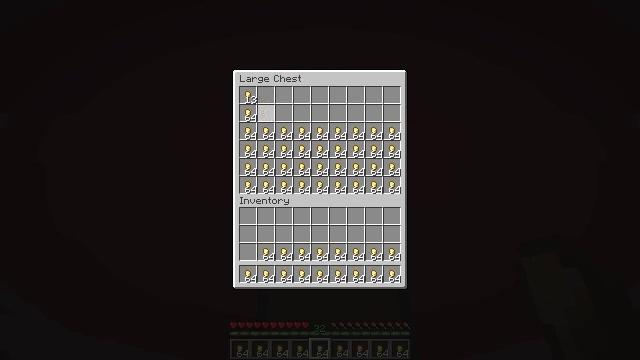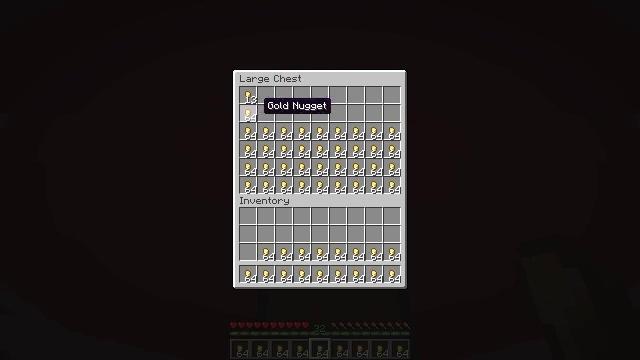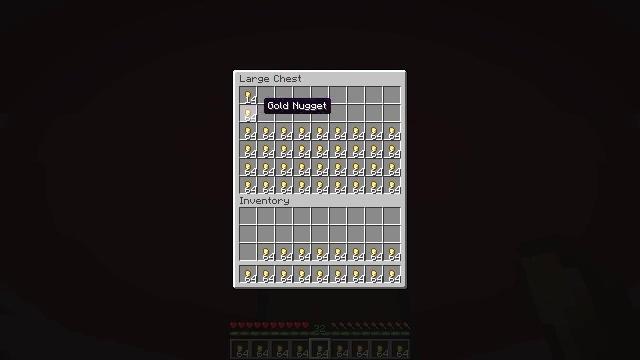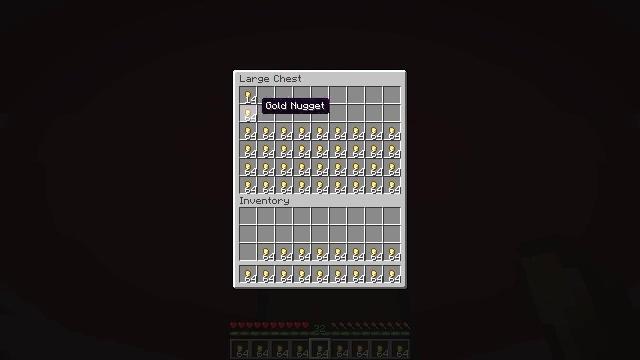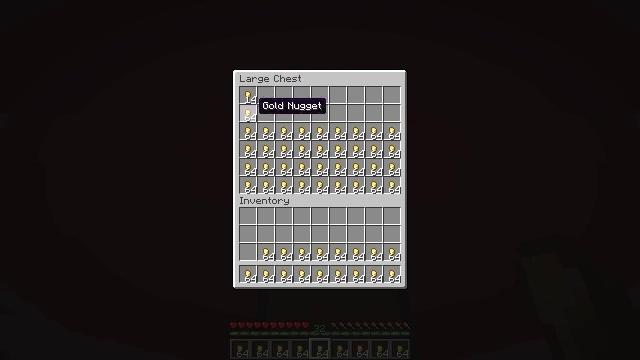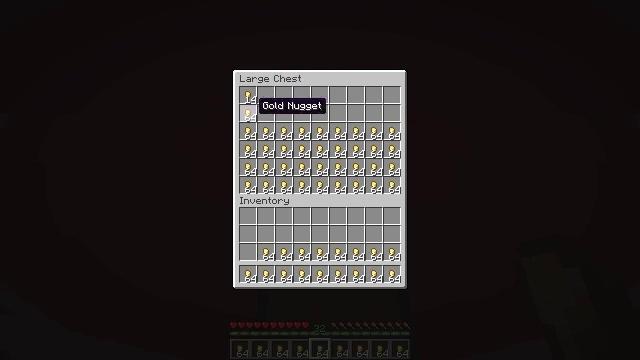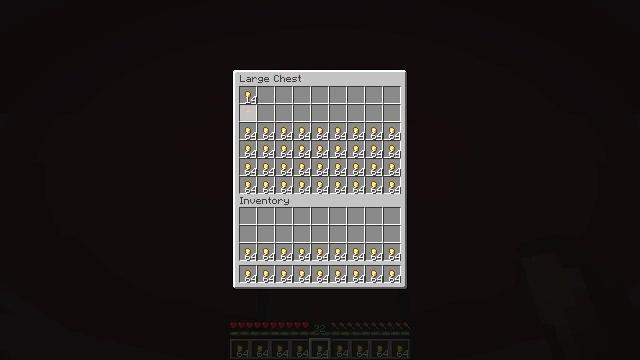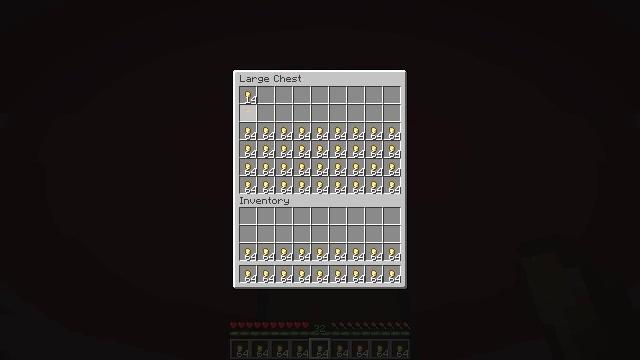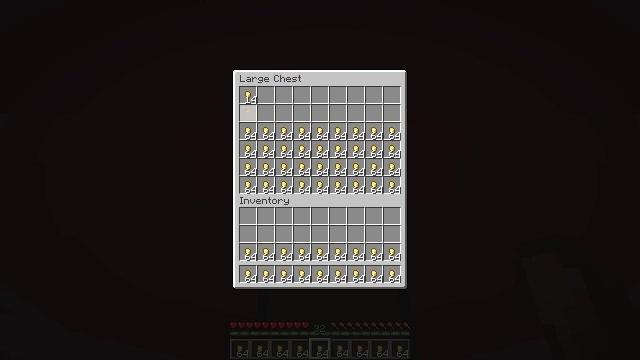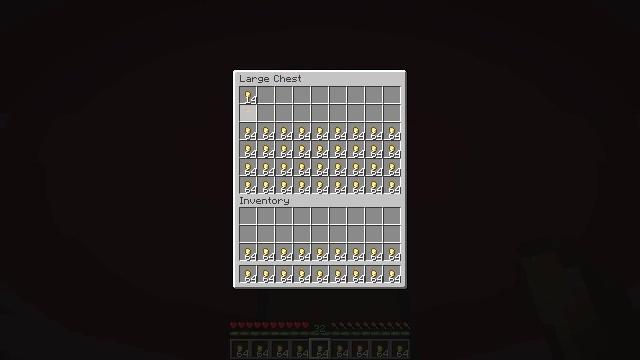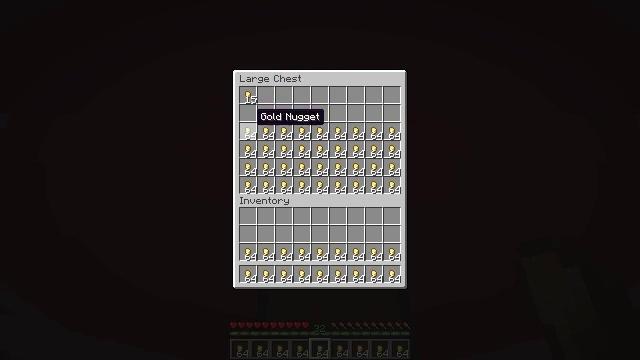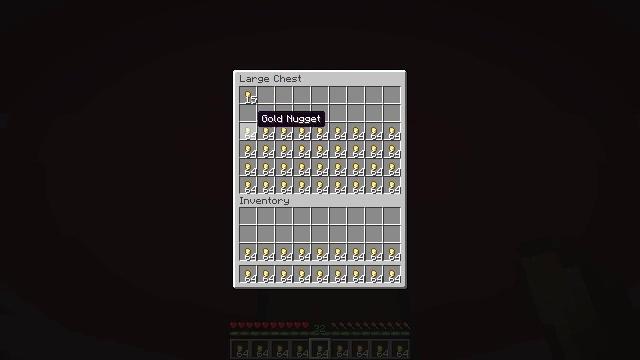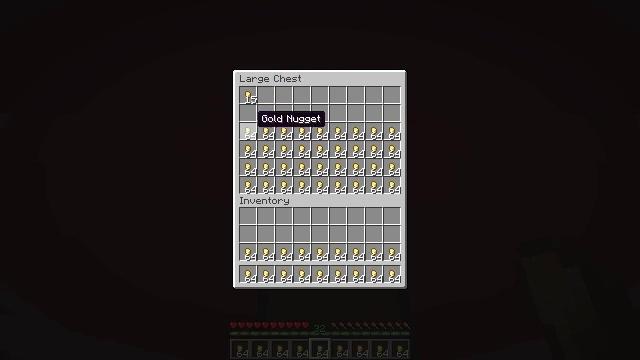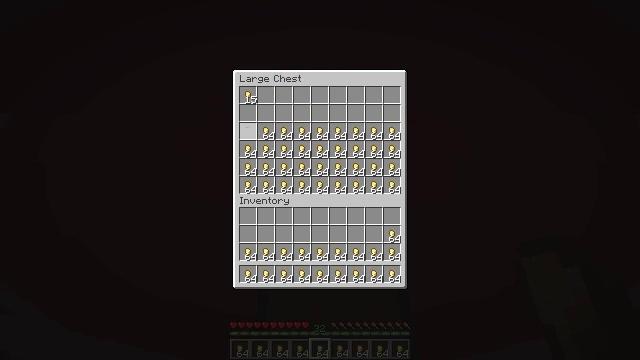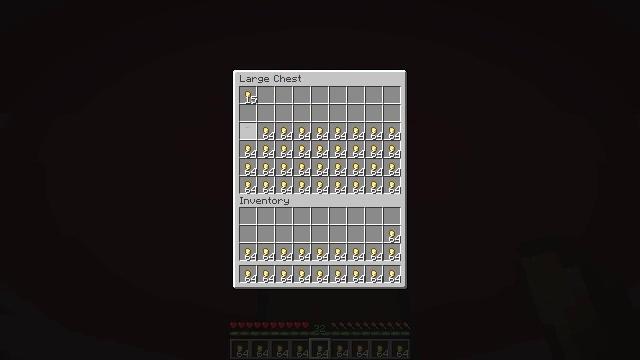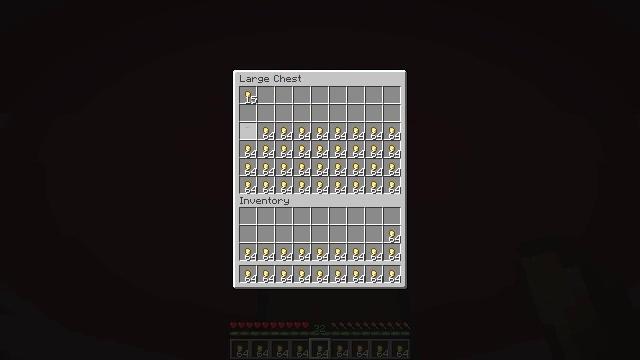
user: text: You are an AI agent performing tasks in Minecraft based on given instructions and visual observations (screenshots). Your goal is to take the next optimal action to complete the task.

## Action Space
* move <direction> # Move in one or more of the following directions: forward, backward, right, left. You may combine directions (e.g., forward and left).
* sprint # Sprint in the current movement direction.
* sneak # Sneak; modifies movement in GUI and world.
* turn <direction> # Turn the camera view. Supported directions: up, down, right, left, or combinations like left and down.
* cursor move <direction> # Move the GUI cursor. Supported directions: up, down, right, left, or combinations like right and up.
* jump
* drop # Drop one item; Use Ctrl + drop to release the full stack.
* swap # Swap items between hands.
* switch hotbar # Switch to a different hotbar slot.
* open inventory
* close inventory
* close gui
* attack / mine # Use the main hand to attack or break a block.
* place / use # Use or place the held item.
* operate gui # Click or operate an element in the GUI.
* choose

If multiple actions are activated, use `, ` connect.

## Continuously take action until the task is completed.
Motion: motion action
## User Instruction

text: Use materials to craft a gold ingot.
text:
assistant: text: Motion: sneak
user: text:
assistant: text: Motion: sneak
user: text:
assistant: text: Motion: sneak
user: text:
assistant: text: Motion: sneak
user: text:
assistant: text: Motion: sneak
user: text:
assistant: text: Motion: sneak, choose
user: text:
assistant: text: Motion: sneak, choose
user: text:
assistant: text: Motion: sneak, choose
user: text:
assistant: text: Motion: sneak
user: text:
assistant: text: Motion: sneak
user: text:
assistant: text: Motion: sneak
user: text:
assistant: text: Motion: sneak
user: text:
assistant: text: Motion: sneak, choose
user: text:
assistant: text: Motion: sneak, choose
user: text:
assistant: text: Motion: sneak
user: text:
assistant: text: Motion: sneak
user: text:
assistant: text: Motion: sneak, cursor move right
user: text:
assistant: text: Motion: sneak
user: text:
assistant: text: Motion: sneak
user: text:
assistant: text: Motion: sneak, choose
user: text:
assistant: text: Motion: sneak, choose
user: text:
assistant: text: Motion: sneak
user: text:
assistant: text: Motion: sneak
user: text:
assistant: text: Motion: sneak
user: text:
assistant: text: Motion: sneak
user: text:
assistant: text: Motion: sneak, choose
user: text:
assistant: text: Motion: sneak, choose
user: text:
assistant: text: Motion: sneak, choose
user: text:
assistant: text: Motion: sneak, cursor move right
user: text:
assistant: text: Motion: sneak